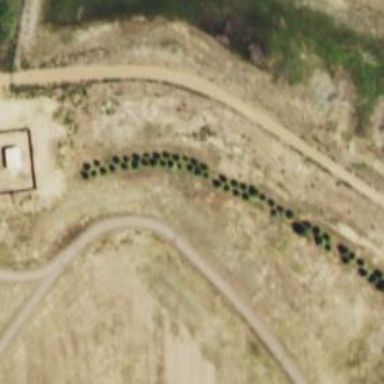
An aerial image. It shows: Row of trees in natural setting.